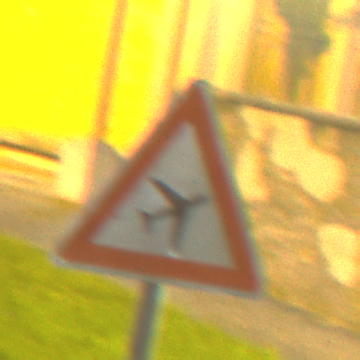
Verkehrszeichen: FlugbetriebLinks
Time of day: Night
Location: Outdoor (Urban)
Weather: PartlyCloudy
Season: NotSpecified
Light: Artificial